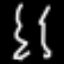
Label: squiggle